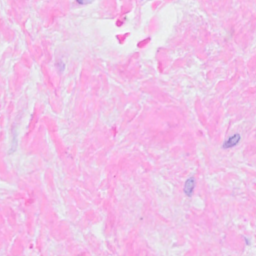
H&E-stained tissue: Breast